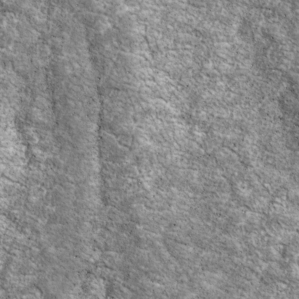
Label: non_frost